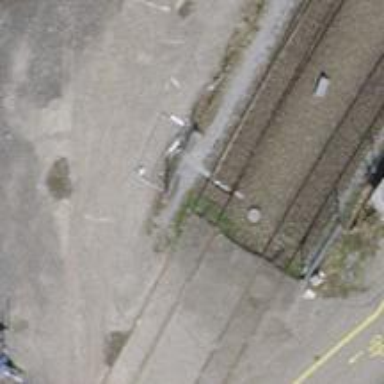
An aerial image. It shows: Railway switch.